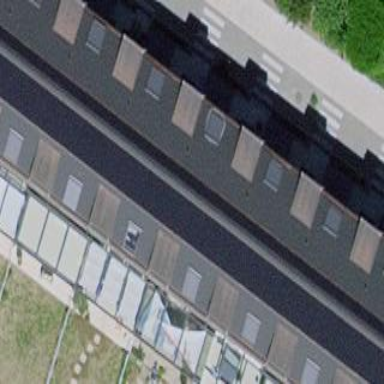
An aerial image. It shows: Residential building with gabled roof oriented across.